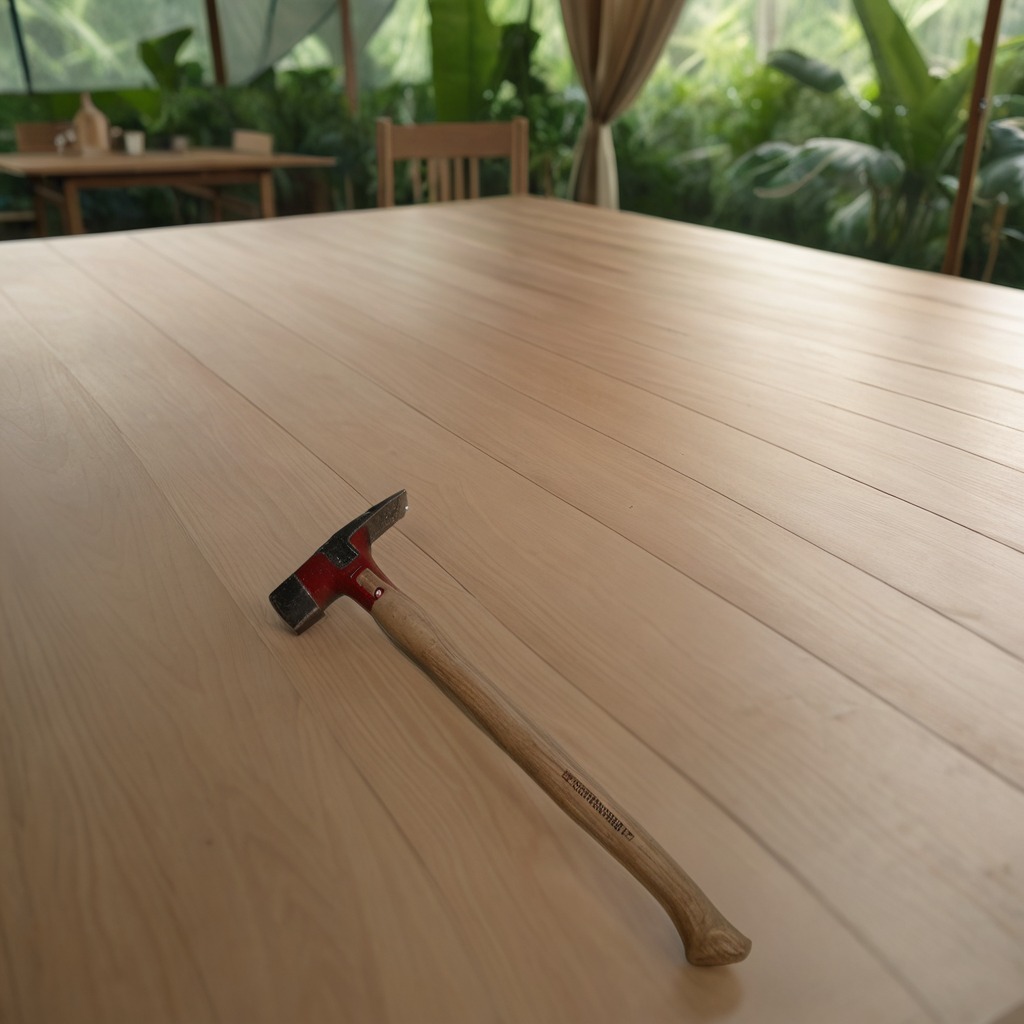
A hammer is lying on the wooden table.